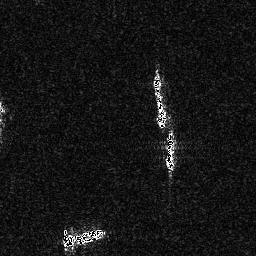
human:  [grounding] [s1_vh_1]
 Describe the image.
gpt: In the satellite image, there is  <ref>1 medium ship </ref> <box>[[23, 88, 40, 96, 0]]</box> located at bottom,  <ref>2 medium ship </ref> <box>[[58, 27, 64, 49, 0], [64, 50, 68, 67, 0]]</box> located at center.